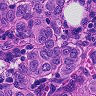
Metastatic tissue present: yes